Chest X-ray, AP view. Patient: 76 years old, sex F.
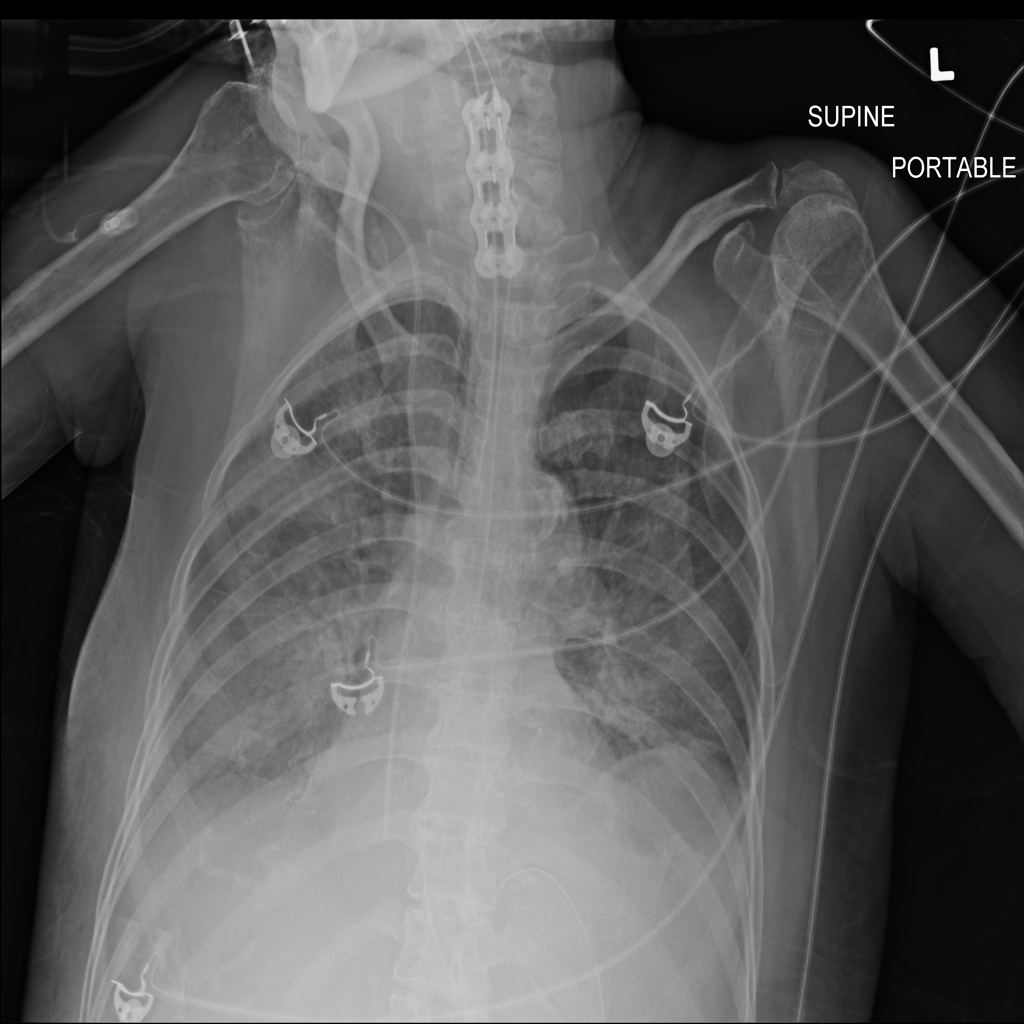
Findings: Edema, Infiltration